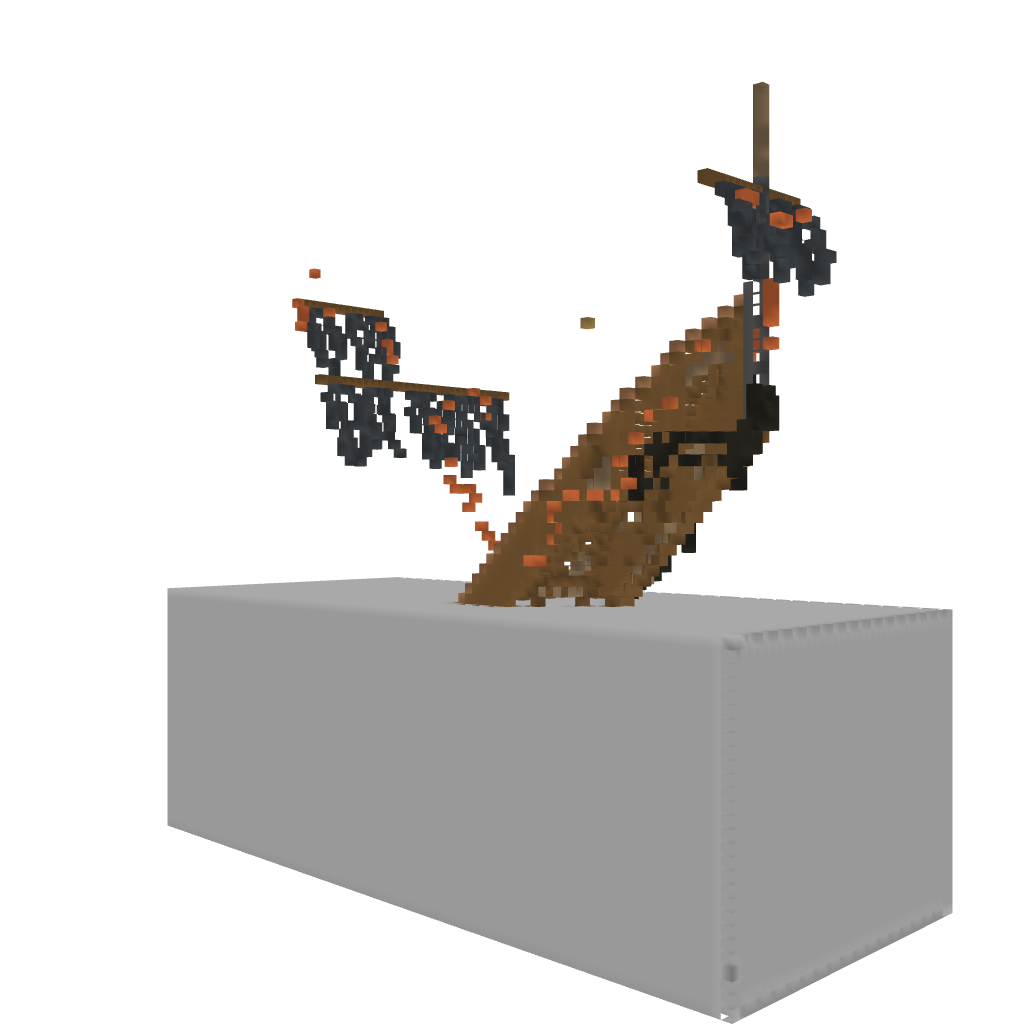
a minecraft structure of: Sinking Ship by LecoRubb